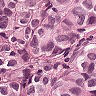
Metastatic tissue present: yes